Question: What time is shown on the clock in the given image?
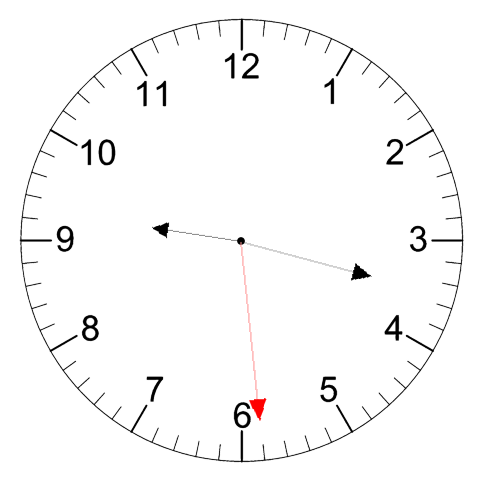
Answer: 09:17:29